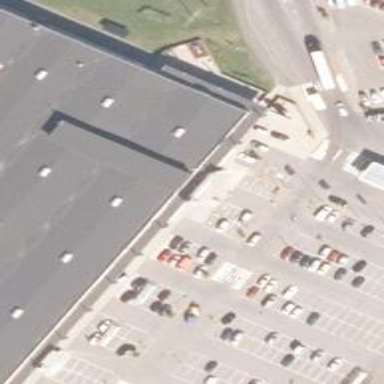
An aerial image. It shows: Convenience shop.